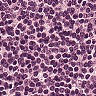
Metastatic tissue present: no